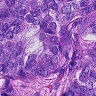
Metastatic tissue present: yes